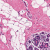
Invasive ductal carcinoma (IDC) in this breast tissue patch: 0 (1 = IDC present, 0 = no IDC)